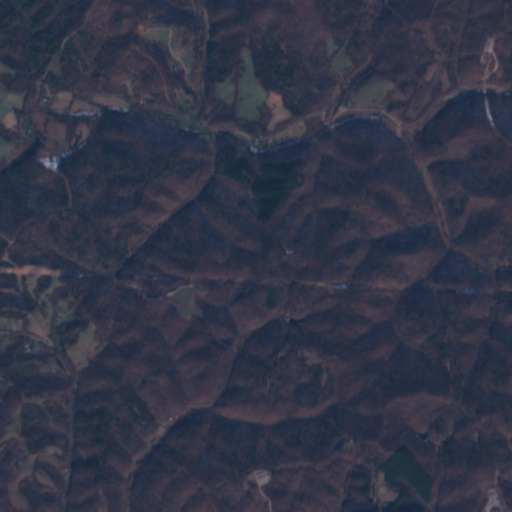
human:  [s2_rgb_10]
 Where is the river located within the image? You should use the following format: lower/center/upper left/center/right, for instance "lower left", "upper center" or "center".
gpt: The river is located in the upper of the image.
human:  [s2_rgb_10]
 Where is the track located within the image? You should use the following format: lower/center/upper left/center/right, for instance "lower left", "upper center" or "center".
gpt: There is no track in the image.